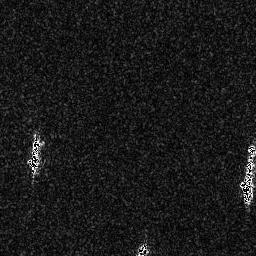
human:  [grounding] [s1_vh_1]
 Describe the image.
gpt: In the satellite image, there is  <ref>1 small ship </ref> <box>[[10, 53, 16, 67, 0]]</box> located at left,  <ref>1 medium ship </ref> <box>[[93, 55, 99, 80, 0]]</box> located at right.